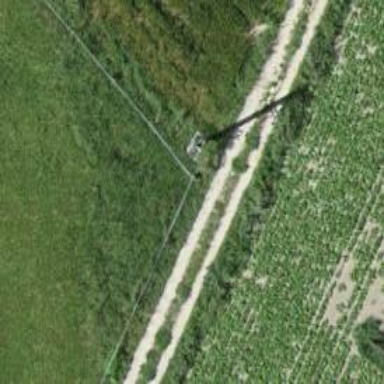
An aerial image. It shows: Minor power line with three cables.